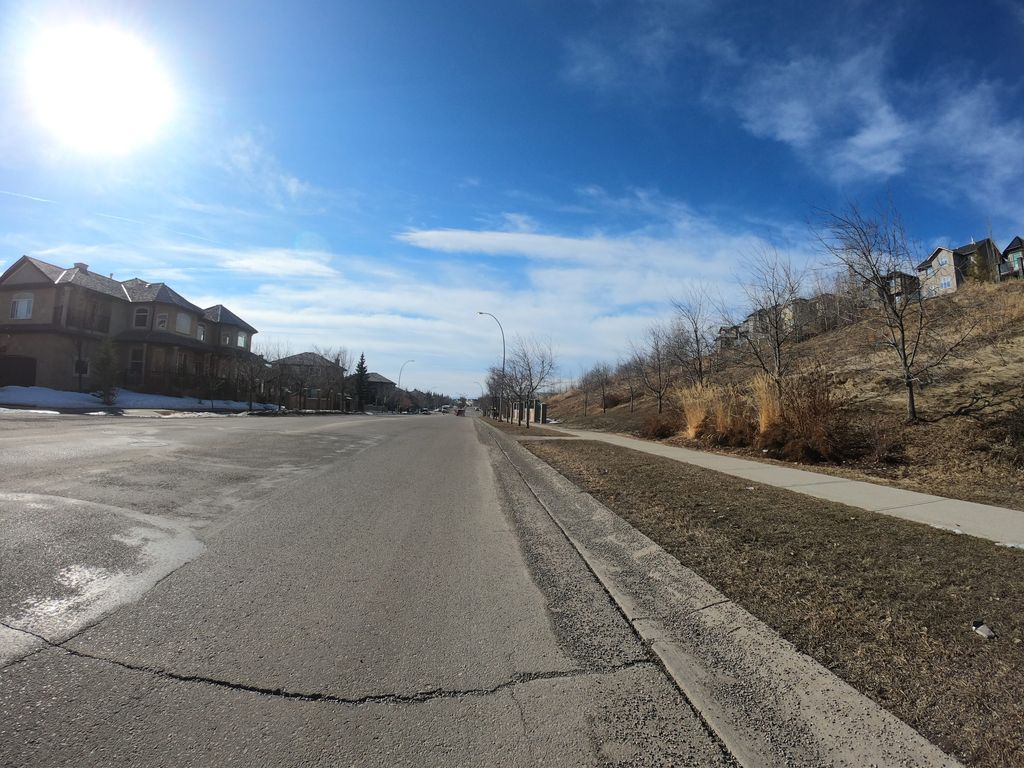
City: calgary